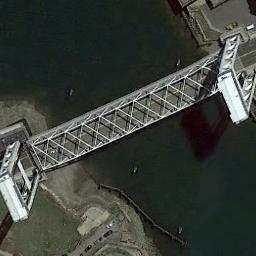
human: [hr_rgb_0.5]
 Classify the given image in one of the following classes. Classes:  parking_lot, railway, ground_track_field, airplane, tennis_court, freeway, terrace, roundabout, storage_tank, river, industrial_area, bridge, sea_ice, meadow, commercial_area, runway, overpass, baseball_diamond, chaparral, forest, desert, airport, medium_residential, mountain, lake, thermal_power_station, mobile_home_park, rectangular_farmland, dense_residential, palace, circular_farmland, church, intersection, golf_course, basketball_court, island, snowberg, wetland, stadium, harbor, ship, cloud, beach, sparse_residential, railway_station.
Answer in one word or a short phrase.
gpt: bridge